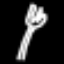
Label: fork